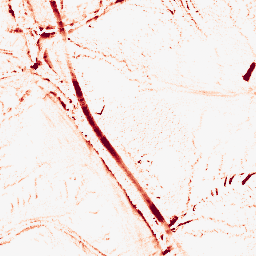
Category: morphological
Decomposition family: morphological
Decomposition parameters: operation: opening
size: 5
Upsampling method: quintic
Upsampling parameters: scale: 8
Upsampling scale: 8